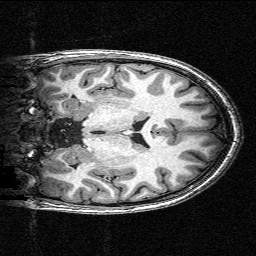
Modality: T1w
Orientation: coronal
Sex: male
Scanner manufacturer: siemens
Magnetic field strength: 3 T
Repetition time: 2.3 s
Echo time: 0.00336 s